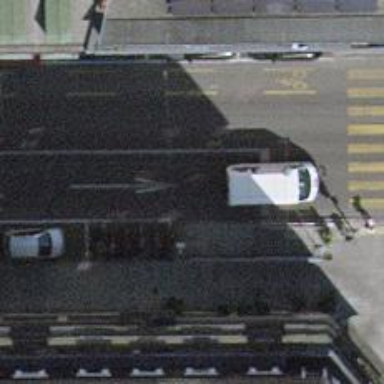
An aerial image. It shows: Bus stop for trolleybuses with designated stop position.